Question: When I am using the terminal on the Mac to compile a .c file, I am getting following errors:

How can I handle these errors?
Here is the code:
'''
#include <stdio.h>
int main()
{
for (int i=1; i<=9; i++)
{
for (int j=1; j<=i; j++)
{
printf ("%d * %d = %2d ", j, i, j*i);
}
printf ("
");
}
}
'''
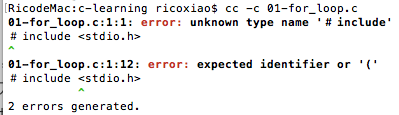
Answer: You've got an extra character/byte somewhere in there. Here's the text '# include <stdio.h>' annotated to show which character is at which offset:
'''
# include <stdio.h>
^^^^^^^^^^^
<PHONE>
'''
As you can see, '<' should be at offset 11, but the second line of your compiler output says it's at offset 12. That suggests that somewhere between the start of the file and the '<' you've got a stray byte that shouldn't be there.
I suggest deleting the line and manually retyping it. It's possible you just copied and pasted it but accidentally picked up some invalid characters/bytes while doing that.